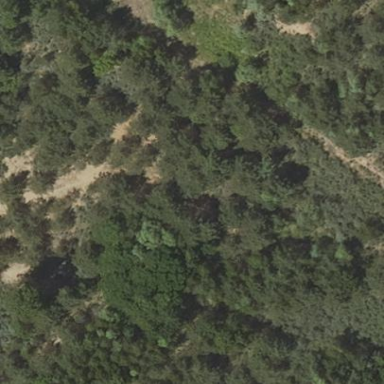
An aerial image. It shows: Area covered in scrub vegetation.